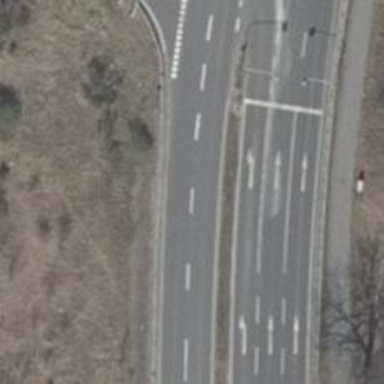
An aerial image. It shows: Primary road with asphalt surface. There is separate sidewalk.